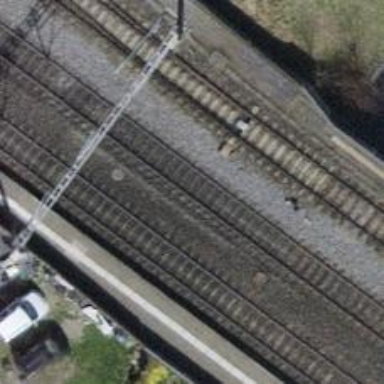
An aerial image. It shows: Railway bridge with electrified contact lines.